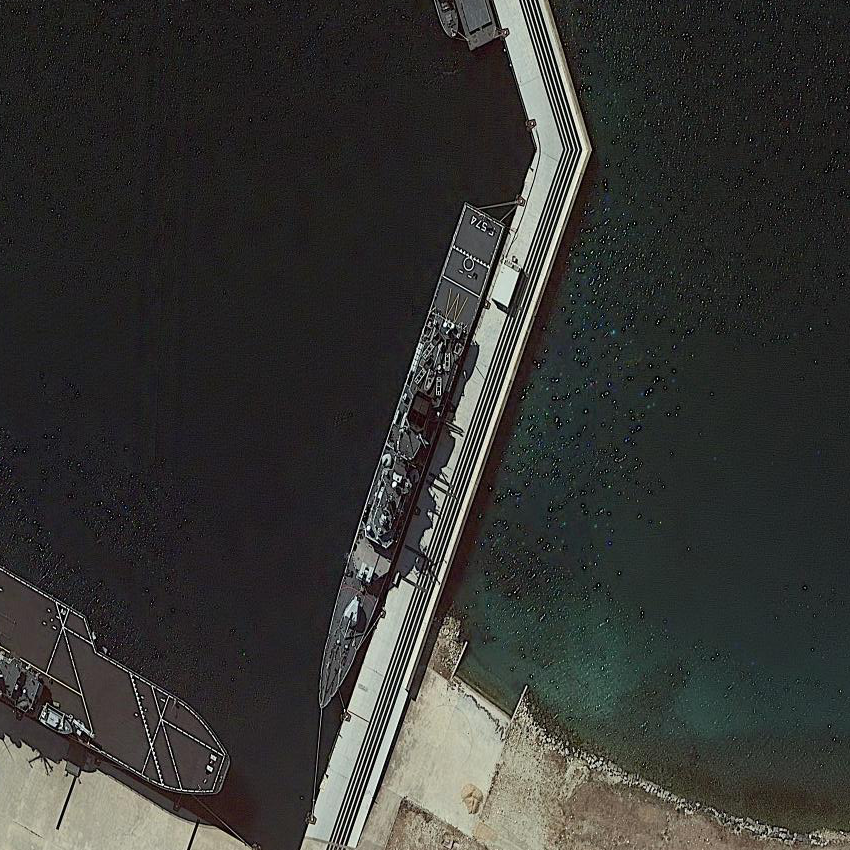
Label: cruiser